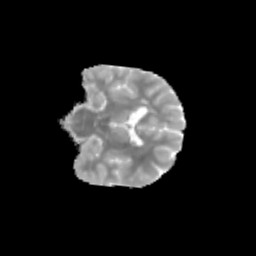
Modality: MD
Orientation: coronal
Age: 13
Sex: female
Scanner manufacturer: siemens
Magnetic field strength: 3 T
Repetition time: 3.8 s
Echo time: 0.07 s